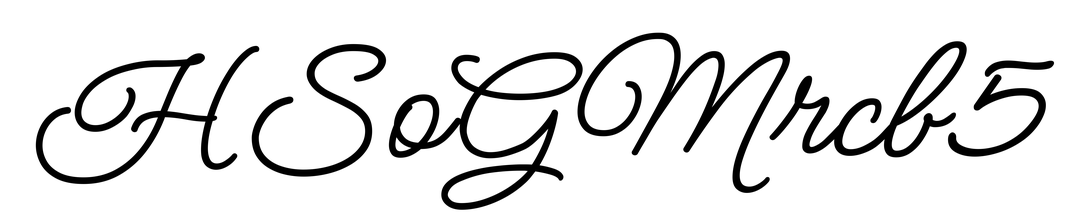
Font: MeowScript-Regular